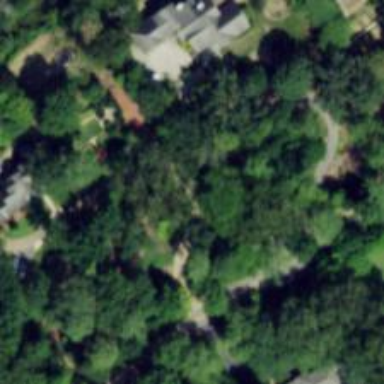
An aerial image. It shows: Driveway.